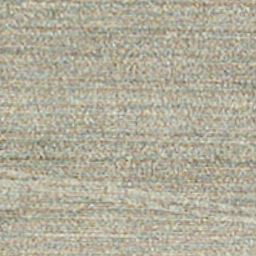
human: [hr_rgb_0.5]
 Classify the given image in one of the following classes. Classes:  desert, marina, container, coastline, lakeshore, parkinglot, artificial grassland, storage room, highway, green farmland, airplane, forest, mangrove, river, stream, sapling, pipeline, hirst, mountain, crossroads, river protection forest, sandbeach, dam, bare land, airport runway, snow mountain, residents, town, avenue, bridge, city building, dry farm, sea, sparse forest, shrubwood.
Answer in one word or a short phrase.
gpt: dry farm